Question: I am developing an android app, using AChartEngine for implementing the graphs in my application. Now I want to display the weekday name as the label for the x axis. Thank fully I am able to do it but the default labels (2,4,6,8,....) are still displaying. I have googled regarding it but won't be able to find the solution. I have upload the image of concern below.
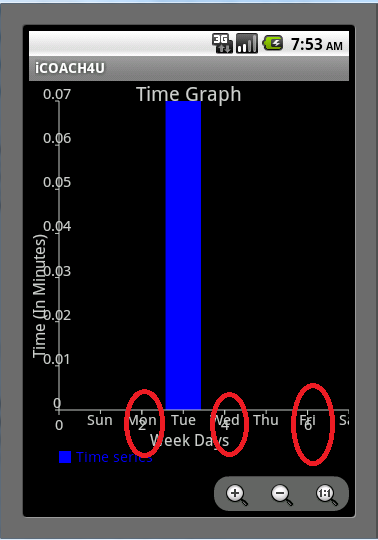
Answer: Set the X labels size to 1
'''
renderer.setXLabels(1);
'''